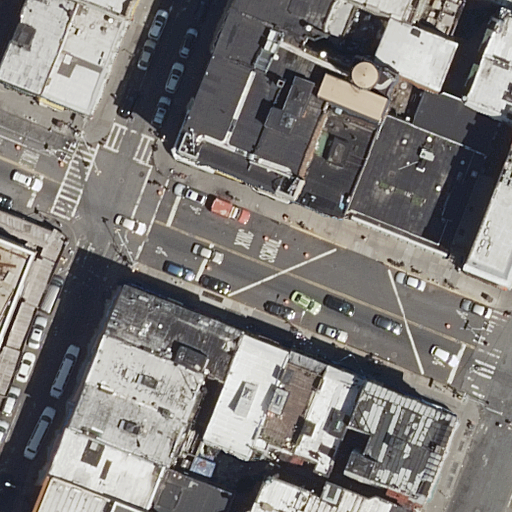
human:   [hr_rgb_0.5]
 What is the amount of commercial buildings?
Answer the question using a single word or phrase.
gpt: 0

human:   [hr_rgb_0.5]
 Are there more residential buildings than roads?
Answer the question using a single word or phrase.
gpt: yes

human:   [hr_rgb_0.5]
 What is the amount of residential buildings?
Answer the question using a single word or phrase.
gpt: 25

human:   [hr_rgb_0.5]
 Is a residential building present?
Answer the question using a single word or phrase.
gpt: yes

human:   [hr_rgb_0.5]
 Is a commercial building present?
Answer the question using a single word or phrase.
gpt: no

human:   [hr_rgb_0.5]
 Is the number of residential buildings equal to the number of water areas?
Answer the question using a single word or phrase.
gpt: no

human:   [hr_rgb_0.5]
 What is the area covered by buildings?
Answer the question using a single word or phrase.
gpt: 4874m2

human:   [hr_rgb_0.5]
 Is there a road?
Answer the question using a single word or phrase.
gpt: yes

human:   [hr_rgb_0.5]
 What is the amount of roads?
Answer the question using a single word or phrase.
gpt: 20

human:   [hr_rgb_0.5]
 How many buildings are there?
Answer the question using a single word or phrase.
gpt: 27

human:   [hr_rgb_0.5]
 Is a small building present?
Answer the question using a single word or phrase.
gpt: yes

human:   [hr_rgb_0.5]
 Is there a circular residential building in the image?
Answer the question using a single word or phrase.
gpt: no

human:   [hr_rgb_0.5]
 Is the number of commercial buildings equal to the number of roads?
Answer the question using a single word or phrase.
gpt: no

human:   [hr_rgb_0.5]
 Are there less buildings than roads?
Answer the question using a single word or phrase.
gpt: no

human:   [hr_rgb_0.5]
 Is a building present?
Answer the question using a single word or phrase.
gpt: yes

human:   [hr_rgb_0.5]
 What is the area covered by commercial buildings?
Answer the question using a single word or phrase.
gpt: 0m2

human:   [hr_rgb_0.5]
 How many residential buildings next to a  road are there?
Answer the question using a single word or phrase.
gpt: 25

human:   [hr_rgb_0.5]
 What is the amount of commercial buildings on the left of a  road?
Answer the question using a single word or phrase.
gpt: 0

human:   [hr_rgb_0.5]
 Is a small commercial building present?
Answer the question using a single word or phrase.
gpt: no

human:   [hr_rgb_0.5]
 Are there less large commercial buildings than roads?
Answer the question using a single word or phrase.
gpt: yes

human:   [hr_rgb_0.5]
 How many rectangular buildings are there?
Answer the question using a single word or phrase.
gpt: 19

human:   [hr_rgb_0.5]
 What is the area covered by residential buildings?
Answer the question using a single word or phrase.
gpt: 4102m2

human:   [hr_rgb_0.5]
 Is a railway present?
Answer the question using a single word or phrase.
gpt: no

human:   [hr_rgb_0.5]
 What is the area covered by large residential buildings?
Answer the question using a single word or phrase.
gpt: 517m2

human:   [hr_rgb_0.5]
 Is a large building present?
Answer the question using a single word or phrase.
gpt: yes

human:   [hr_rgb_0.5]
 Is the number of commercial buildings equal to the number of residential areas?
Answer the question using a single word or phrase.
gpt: yes

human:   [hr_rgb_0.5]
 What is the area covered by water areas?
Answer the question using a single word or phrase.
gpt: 0m2

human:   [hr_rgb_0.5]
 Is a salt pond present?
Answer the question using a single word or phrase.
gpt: no

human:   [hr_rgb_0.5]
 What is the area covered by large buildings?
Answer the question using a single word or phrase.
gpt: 1209m2

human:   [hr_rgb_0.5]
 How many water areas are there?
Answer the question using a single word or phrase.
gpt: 0

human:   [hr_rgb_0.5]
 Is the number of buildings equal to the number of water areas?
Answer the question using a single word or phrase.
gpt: no

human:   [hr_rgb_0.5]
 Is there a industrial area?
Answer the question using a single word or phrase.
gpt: no

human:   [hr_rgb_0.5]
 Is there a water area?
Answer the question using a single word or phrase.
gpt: no

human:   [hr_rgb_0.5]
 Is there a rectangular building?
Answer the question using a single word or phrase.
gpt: yes

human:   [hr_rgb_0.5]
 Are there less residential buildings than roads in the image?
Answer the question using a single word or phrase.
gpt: no

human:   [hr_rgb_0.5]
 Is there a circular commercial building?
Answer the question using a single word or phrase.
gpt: no

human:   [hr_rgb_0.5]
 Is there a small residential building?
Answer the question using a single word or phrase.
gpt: yes

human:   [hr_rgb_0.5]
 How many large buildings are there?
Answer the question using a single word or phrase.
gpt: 2

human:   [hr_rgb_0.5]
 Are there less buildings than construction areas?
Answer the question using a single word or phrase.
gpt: no

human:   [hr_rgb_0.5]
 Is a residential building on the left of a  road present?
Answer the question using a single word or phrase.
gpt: yes

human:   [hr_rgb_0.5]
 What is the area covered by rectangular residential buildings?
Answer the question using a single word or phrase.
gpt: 2692m2

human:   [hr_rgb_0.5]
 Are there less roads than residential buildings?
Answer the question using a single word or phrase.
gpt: yes

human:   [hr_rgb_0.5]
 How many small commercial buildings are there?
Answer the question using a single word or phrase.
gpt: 0

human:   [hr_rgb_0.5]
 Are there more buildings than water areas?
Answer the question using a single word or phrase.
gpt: yes

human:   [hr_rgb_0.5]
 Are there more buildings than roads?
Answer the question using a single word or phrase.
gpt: yes

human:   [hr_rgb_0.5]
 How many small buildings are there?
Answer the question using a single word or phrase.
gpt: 7

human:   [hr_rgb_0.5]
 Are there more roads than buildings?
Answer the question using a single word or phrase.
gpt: no

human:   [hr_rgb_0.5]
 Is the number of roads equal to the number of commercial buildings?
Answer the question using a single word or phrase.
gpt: no

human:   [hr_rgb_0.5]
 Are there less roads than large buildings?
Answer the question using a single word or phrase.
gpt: no

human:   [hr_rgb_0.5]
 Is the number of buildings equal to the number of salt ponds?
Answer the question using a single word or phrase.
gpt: no

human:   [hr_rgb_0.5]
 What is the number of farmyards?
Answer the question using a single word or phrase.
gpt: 0

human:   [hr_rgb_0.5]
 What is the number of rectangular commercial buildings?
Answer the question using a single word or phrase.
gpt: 0

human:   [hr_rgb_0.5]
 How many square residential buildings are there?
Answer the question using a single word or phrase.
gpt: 0

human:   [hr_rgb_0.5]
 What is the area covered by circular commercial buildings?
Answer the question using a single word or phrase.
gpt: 0m2

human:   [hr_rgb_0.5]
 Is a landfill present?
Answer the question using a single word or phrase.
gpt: no

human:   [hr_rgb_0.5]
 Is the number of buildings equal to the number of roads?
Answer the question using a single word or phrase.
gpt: no

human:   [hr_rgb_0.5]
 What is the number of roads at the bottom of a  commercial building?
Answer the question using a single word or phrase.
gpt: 0

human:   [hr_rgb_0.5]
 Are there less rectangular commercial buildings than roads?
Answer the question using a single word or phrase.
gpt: yes

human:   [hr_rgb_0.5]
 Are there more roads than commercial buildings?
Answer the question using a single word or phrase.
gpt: yes

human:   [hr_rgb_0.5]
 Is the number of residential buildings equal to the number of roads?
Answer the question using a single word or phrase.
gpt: no

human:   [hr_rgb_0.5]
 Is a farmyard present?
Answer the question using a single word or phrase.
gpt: no

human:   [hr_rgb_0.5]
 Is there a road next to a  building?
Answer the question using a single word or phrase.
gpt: yes

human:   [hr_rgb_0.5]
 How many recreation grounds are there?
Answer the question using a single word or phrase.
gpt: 0

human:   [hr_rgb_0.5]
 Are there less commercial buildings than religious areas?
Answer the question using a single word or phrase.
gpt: no